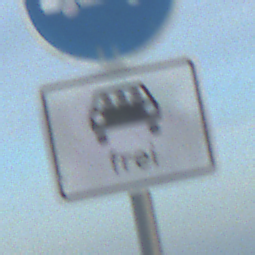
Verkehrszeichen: MehrfachbesetzePersonenkraftwagenFrei
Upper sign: Busssonderstreifen
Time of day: SunriseSunset
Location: Outdoor (Beach)
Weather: PartlyCloudy
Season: NotSpecified
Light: Natural